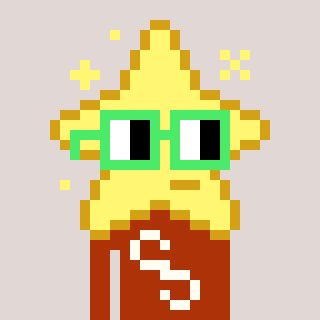
a pixel art character with square light green glasses, a star-shaped head and a hotbrown-colored body on a warm background